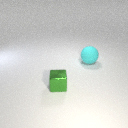
large cyan rubber sphere behind small green metal cube